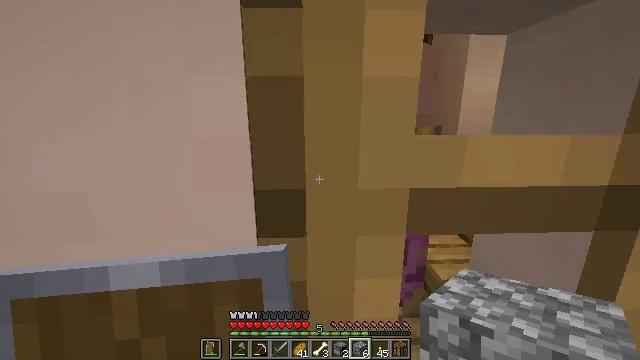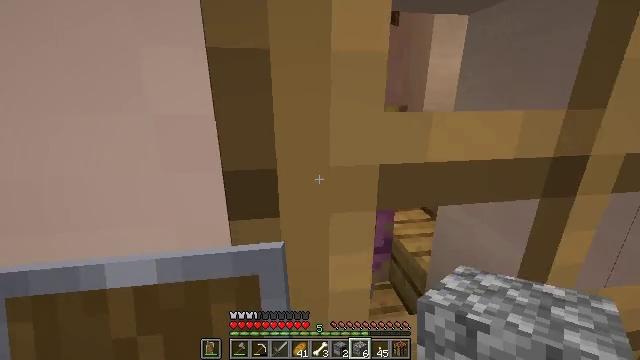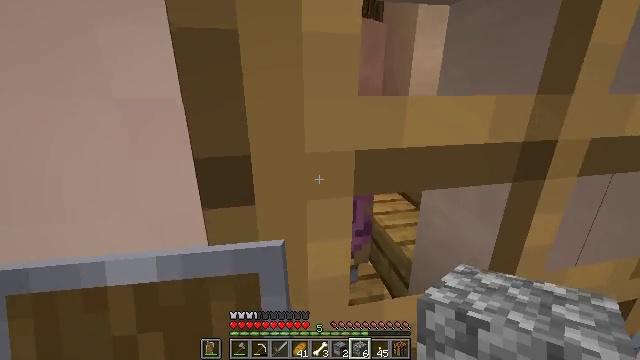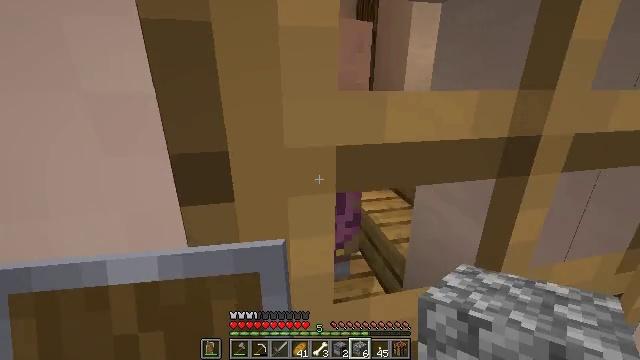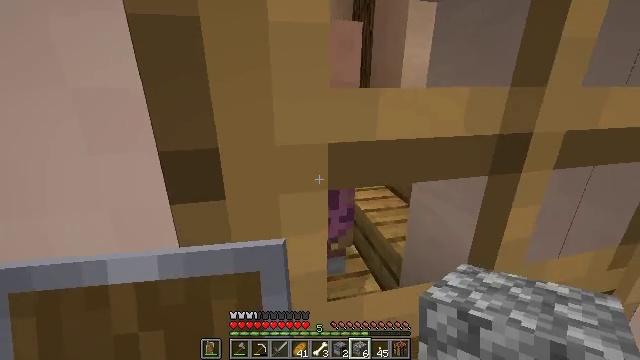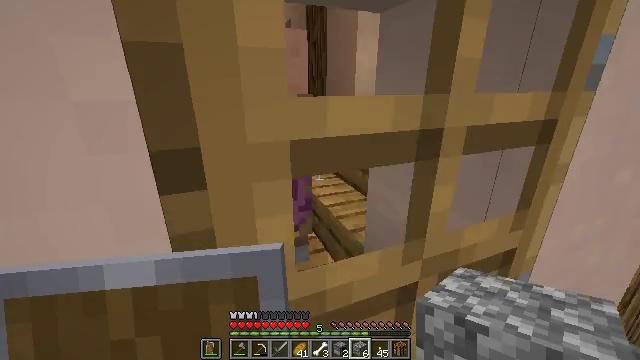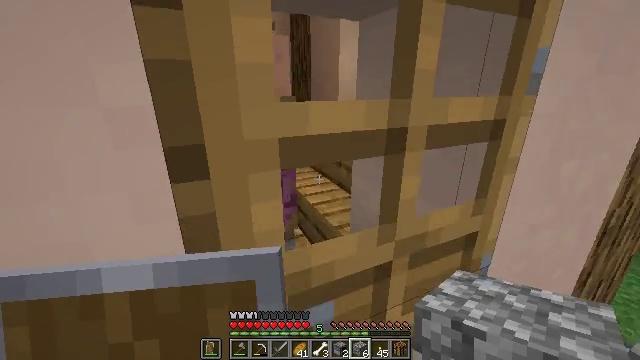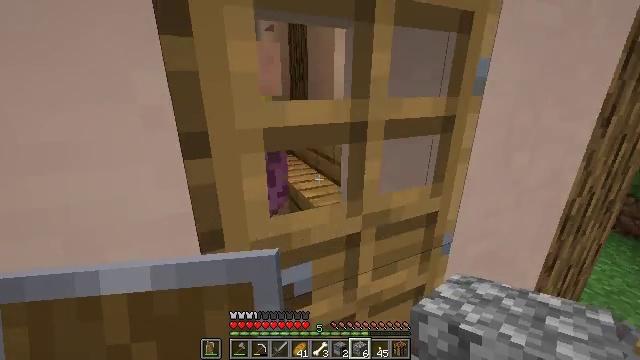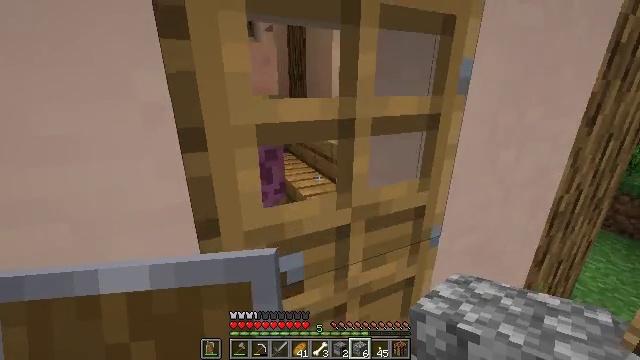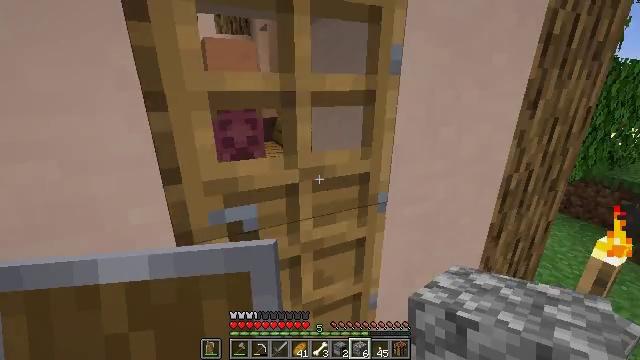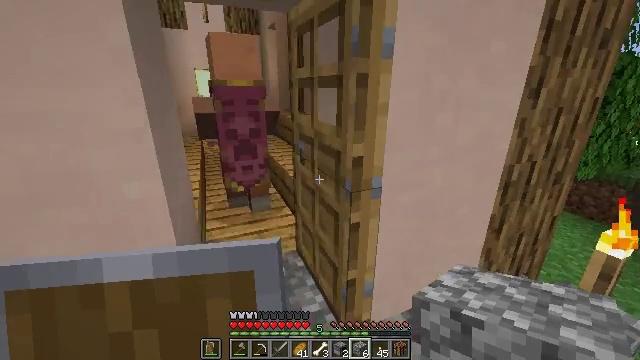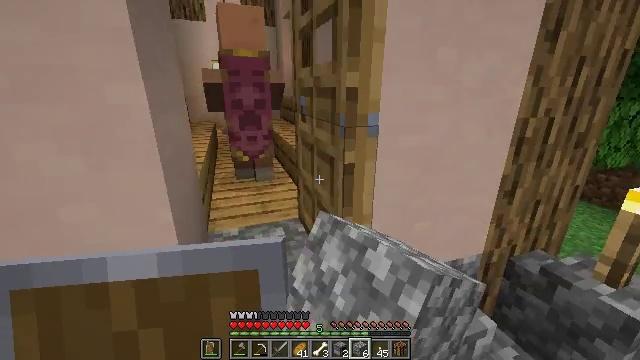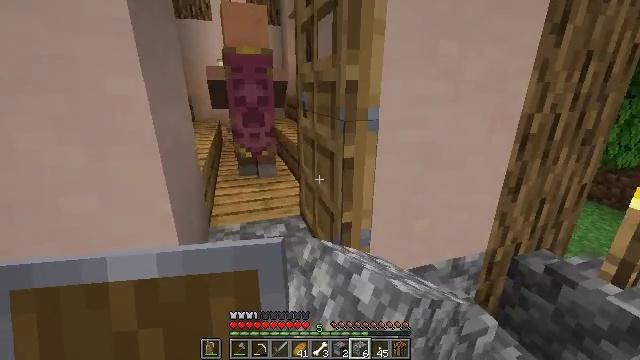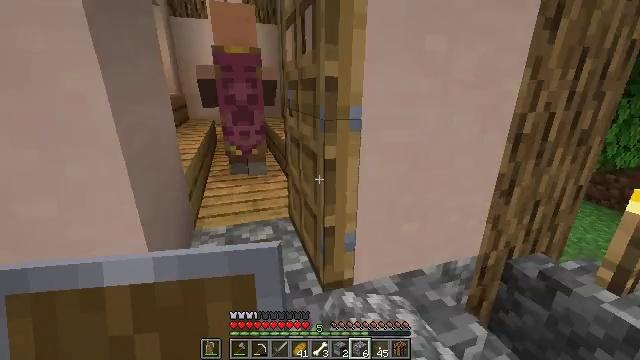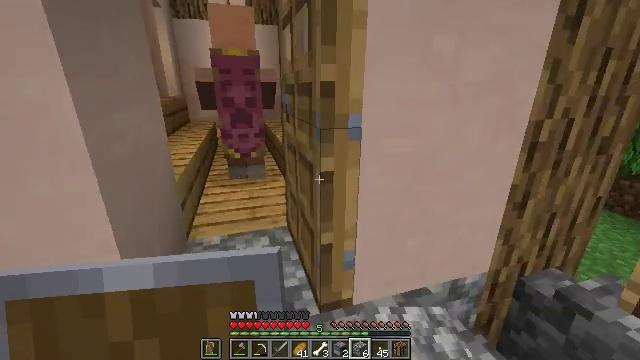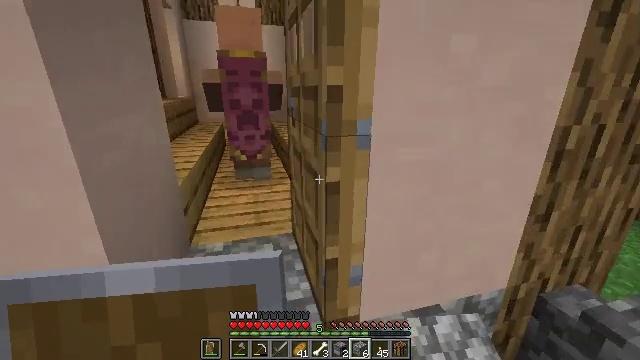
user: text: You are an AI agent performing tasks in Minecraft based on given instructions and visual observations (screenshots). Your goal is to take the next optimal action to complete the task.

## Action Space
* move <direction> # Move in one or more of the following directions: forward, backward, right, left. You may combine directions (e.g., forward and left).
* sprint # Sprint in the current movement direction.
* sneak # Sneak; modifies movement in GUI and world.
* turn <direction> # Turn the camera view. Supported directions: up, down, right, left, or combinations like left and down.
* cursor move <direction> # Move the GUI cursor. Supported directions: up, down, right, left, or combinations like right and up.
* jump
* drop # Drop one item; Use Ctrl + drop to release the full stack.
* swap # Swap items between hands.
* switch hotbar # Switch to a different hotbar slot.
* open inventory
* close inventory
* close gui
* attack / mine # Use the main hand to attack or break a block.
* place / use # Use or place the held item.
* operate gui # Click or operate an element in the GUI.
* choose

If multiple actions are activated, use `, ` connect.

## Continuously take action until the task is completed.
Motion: motion action
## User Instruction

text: Break the brewing stand to collect it.
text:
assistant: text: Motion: move forward, turn right and down
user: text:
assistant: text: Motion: move forward, turn right and down
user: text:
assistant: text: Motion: no_op
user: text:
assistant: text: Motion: no_op
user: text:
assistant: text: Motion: move back, turn right
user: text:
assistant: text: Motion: move back, turn right
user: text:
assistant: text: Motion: move back and move right
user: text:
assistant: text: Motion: move back and move right
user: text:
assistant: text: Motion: move right
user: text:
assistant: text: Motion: turn left, use / place
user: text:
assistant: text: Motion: move forward, turn left, use / place
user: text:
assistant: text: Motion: move forward, turn left, use / place
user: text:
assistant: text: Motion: move forward
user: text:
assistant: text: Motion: move forward
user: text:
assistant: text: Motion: move forward, turn left
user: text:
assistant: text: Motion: move forward, turn left
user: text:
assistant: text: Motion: move forward, turn left
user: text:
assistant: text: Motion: move forward, turn left
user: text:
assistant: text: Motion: move forward, turn left
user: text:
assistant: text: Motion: move forward and move left
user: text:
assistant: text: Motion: move forward and move left
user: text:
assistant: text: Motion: move forward and move left
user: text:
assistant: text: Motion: move forward and move left
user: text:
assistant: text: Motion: move forward
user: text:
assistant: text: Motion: move forward
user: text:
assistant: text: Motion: move forward
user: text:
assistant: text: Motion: move forward
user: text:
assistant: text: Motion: move forward
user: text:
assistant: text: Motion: move forward
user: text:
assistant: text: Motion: move forward, turn left and up